Interaction volume radius: 5 \u00c5
Interaction volume height: 10 \u00c5
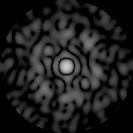
Disorder parameter: 0.8223